Question: I have a Nebula Grid (org.eclipse.nebula.widgets.grid.Grid) control in my view in Eclipse RCP. I would to make the row header of this grid visible so that, at runtime it displays row numbers like following photo:

Now, my requirement is that I want to display a text/char on the row header column, like other column headers (e.g. Full Name, Designation, etc). How can I achieve this on the Nebula Grid? Or, is it not possible by this Nebula Grid control? What could be my alternative?
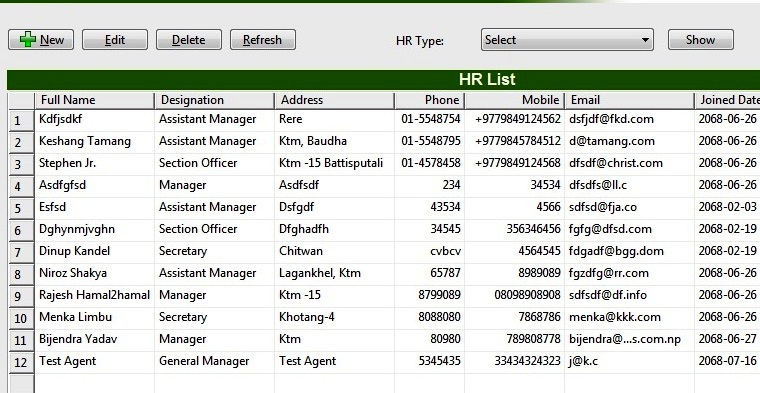
Answer: I finally achieved the required functionality in nebulla Grid by implementing the method :
public void paint(GC paramGC, Object paramObject) {implementaion code }
inside interface :
setTopLeftRenderer(new IRenderer() { //interface methods}
as follows :
'''
grdTable.setTopLeftRenderer(new IRenderer() {
@Override
public void setSize(int paramInt1, int paramInt2) {
// TODO Auto-generated method stub
}
@Override
public void setSize(Point paramPoint) {
// TODO Auto-generated method stub
}
@Override
public void setSelected(boolean paramBoolean) {
// TODO Auto-generated method stub
}
@Override
public void setMouseDown(boolean paramBoolean) {
// TODO Auto-generated method stub
}
@Override
public void setLocation(int paramInt1, int paramInt2) {
// TODO Auto-generated method stub
}
@Override
public void setLocation(Point paramPoint) {
// TODO Auto-generated method stub
}
@Override
public void setHover(boolean paramBoolean) {
// TODO Auto-generated method stub
}
@Override
public void setFocus(boolean paramBoolean) {
// TODO Auto-generated method stub
}
@Override
public void setExpanded(boolean paramBoolean) {
// TODO Auto-generated method stub
}
@Override
public void setDisplay(Display paramDisplay) {
// TODO Auto-generated method stub
}
@Override
public void setBounds(int paramInt1, int paramInt2, int paramInt3,
int paramInt4) {
// TODO Auto-generated method stub
}
@Override
public void setBounds(Rectangle paramRectangle) {
// TODO Auto-generated method stub
}
@Override
public void paint(GC paramGC, Object paramObject) {
// TODO Auto-generated method stub
//paramGC.setAntialias(1);
paramGC.setBackground(SWTResourceManager.getColor(240, 240, 240));
Rectangle rect=new Rectangle(0, 0, 20, 2*(grdTable.getGroupHeaderHeight()));
paramGC.fillRectangle(rect);
//making foreground color of the Rectangle to be of text in ColumnHeaders
paramGC.setForeground(SWTResourceManager.getColor(0, 0, 0));
//drawing appropriate text on the topLeftCorner of Grid
paramGC.drawText("#",5,10,false);
}
@Override
public Point computeSize(GC paramGC, int paramInt1, int paramInt2,
Object paramObject) {
// TODO Auto-generated method stub
return null;
}
});
'''
Where, grdTable is the Grid being used in the view.